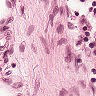
Metastatic tissue present: no